Question: The following diagram is a schematic of a lake, and the equation illustrates how to calculate the effective heat flux of a lake.

where S is a vector of surface fluxes, q is short wave radiation, h is depth of the mixed layer, and z is the depth of the lake. For example:
'''
q0 = 400+(1-400).*rand(100,1); % This is the short wave radiation
kd = 0.8; % extinction coefficient
h = 10; % depth of the surface mixed layer
for i = 1:length(q0); % loop for calculating short wave radiation at depth h
qh(i) = q0(i).*exp(-kd*h); % here, qh is calculated according to the Lambert Beer law
end
'''
given
'''
dz = 0.5
'''
and z varies from 0 (surface) to depth h in increments of dz i.e.
'''
z = 0:dz:h
'''
how would I calculate the last portion of this equation in matlab i.e. how to calculate q at depth z between the surface and h? which is expressed here as an integral?
Apologies if this should be on another one of the stack overflow forums but it seems more related to programming than pure physics or maths questions.
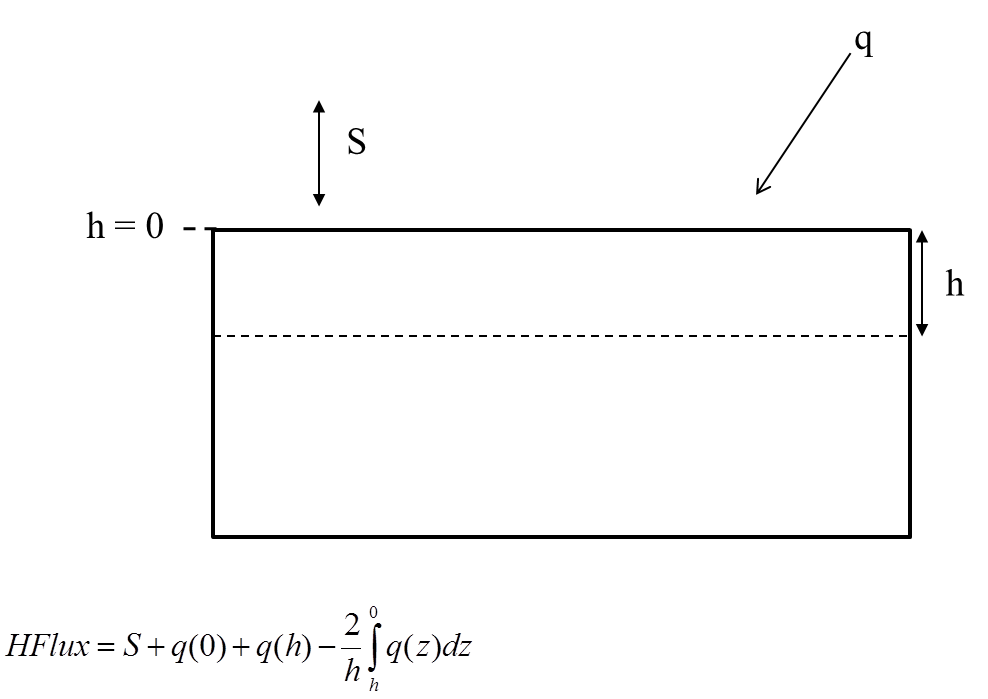
Answer: To integrate this correctly, you will need compute all values of () in the range [0, h]. If 'q0' and 'qh' are N-by-1 column vectors, this means that 'q' should be an N-by-M matrix, where M is the number of sample points in the range [0, h].
First, lets define 'z' properly:
'''
z = linspace(0, h, 200); %// M=200, but it's an arbitrary number to your choosing
'''
The computation of 'q' can be reduced to:
'''
q = q0 * exp(-kd * z);
'''
and 'qh' actually equals to the final column of 'q', 'q(:, end)'.
The integral itself can be approximated to a sum and computed using 'sum':
'''
dz = z(2) - z(1);
I = sum(q, 2) * dz;
'''
### P.S.
Since () = , it's simple enough for you to compute the integral analytically:
'''
I = q0 * (1 - exp(-kd * h)) / kd;
'''